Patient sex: F
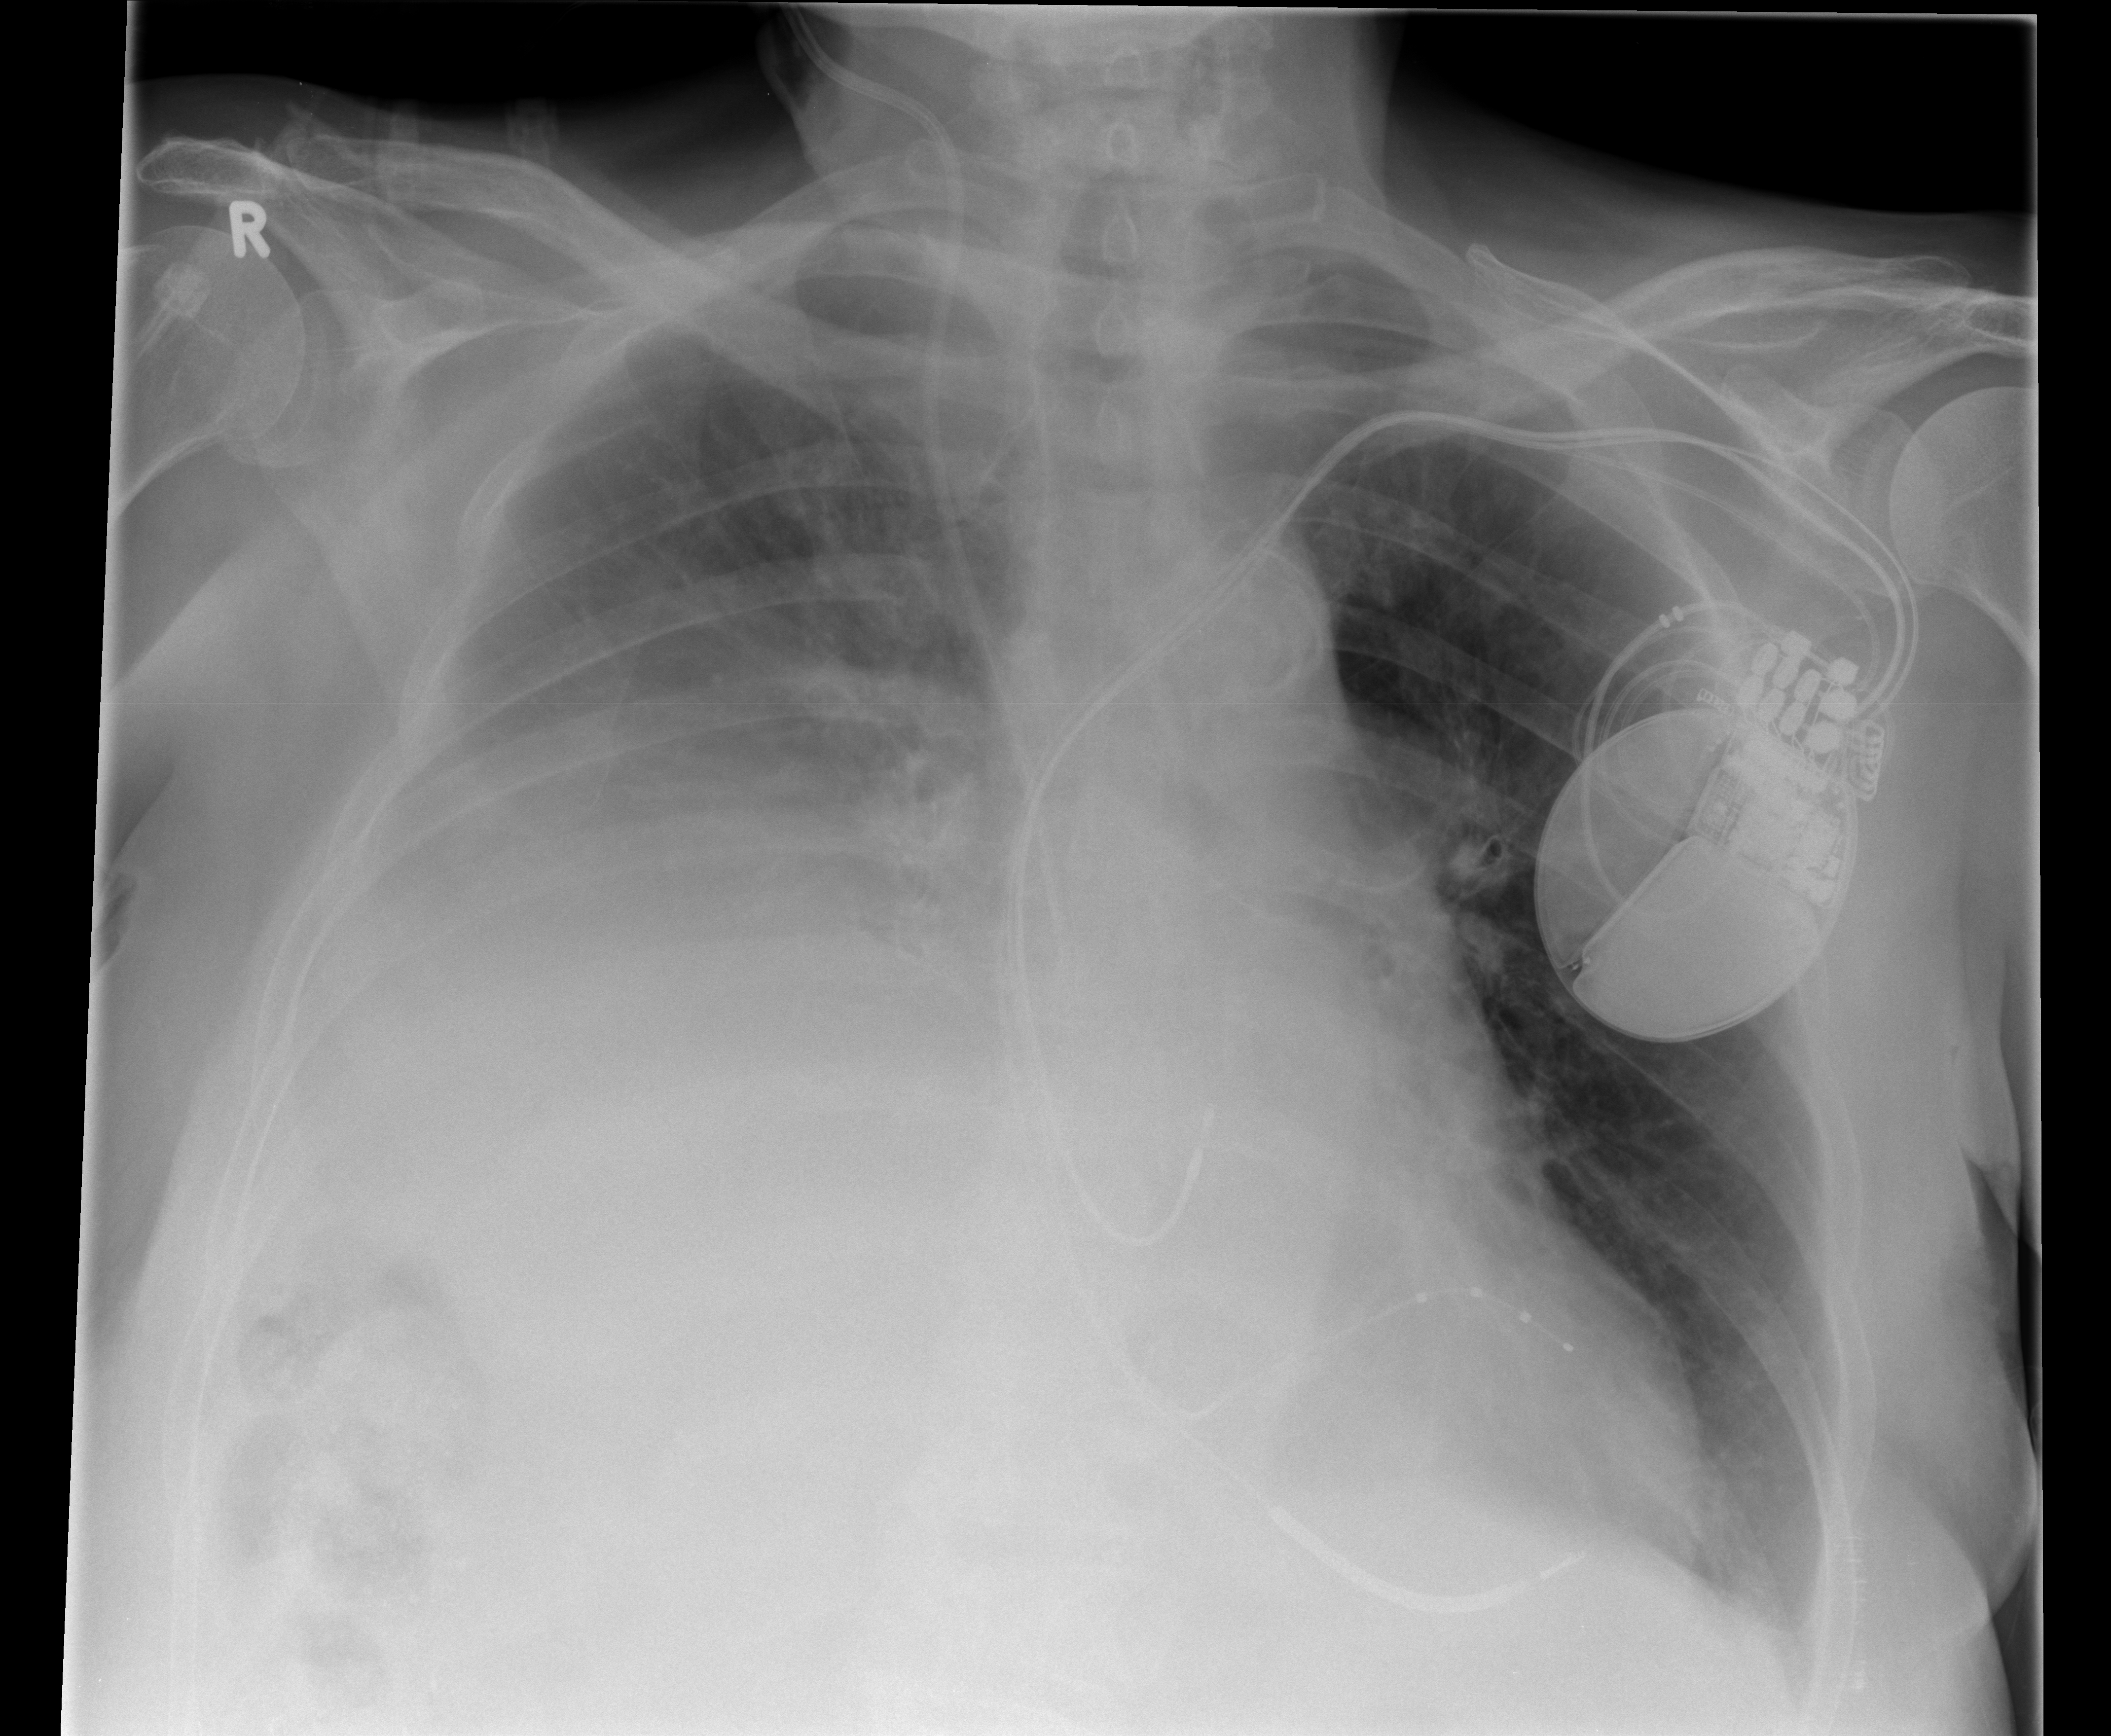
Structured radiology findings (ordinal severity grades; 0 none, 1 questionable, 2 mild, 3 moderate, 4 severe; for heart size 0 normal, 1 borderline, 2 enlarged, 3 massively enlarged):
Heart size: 0
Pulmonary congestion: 0
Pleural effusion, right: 3
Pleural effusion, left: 0
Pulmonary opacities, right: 0
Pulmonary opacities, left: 0
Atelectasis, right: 3
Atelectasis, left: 0